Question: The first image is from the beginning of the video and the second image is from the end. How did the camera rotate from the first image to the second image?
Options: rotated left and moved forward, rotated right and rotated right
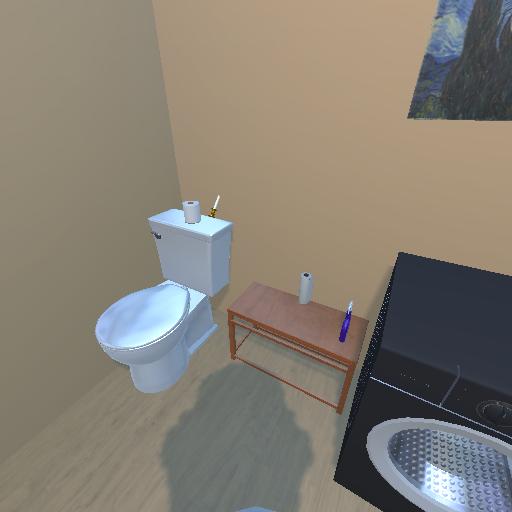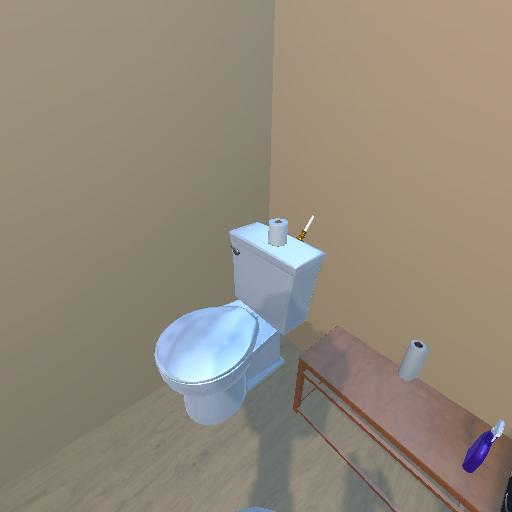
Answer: rotated left and moved forward